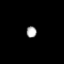
Tissue: lung
Cell type: Epithelial cells
Senescence score: 0.1732
Nuclear area (px): 115
Mean DAPI intensity: 167.183